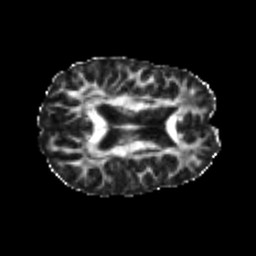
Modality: FA
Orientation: axial
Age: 22
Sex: male
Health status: healthy
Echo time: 0.074 s